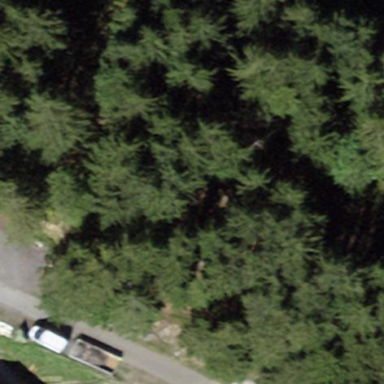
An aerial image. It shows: Forest area.